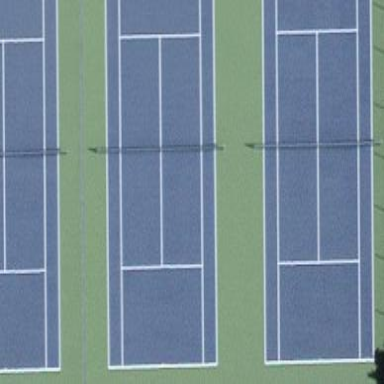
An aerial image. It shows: Tennis court on pitch designated for leisure land.